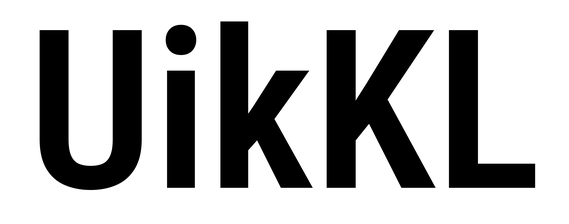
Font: Roboto_Condensed_SemiBold